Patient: sex F, age 31
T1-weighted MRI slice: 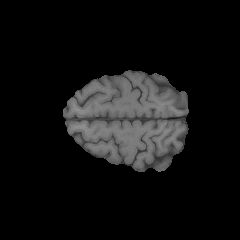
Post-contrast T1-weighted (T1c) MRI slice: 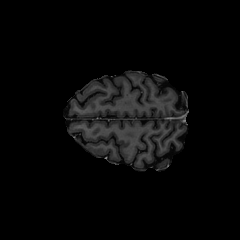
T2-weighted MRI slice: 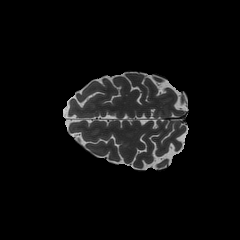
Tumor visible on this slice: no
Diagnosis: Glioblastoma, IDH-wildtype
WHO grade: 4